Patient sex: F
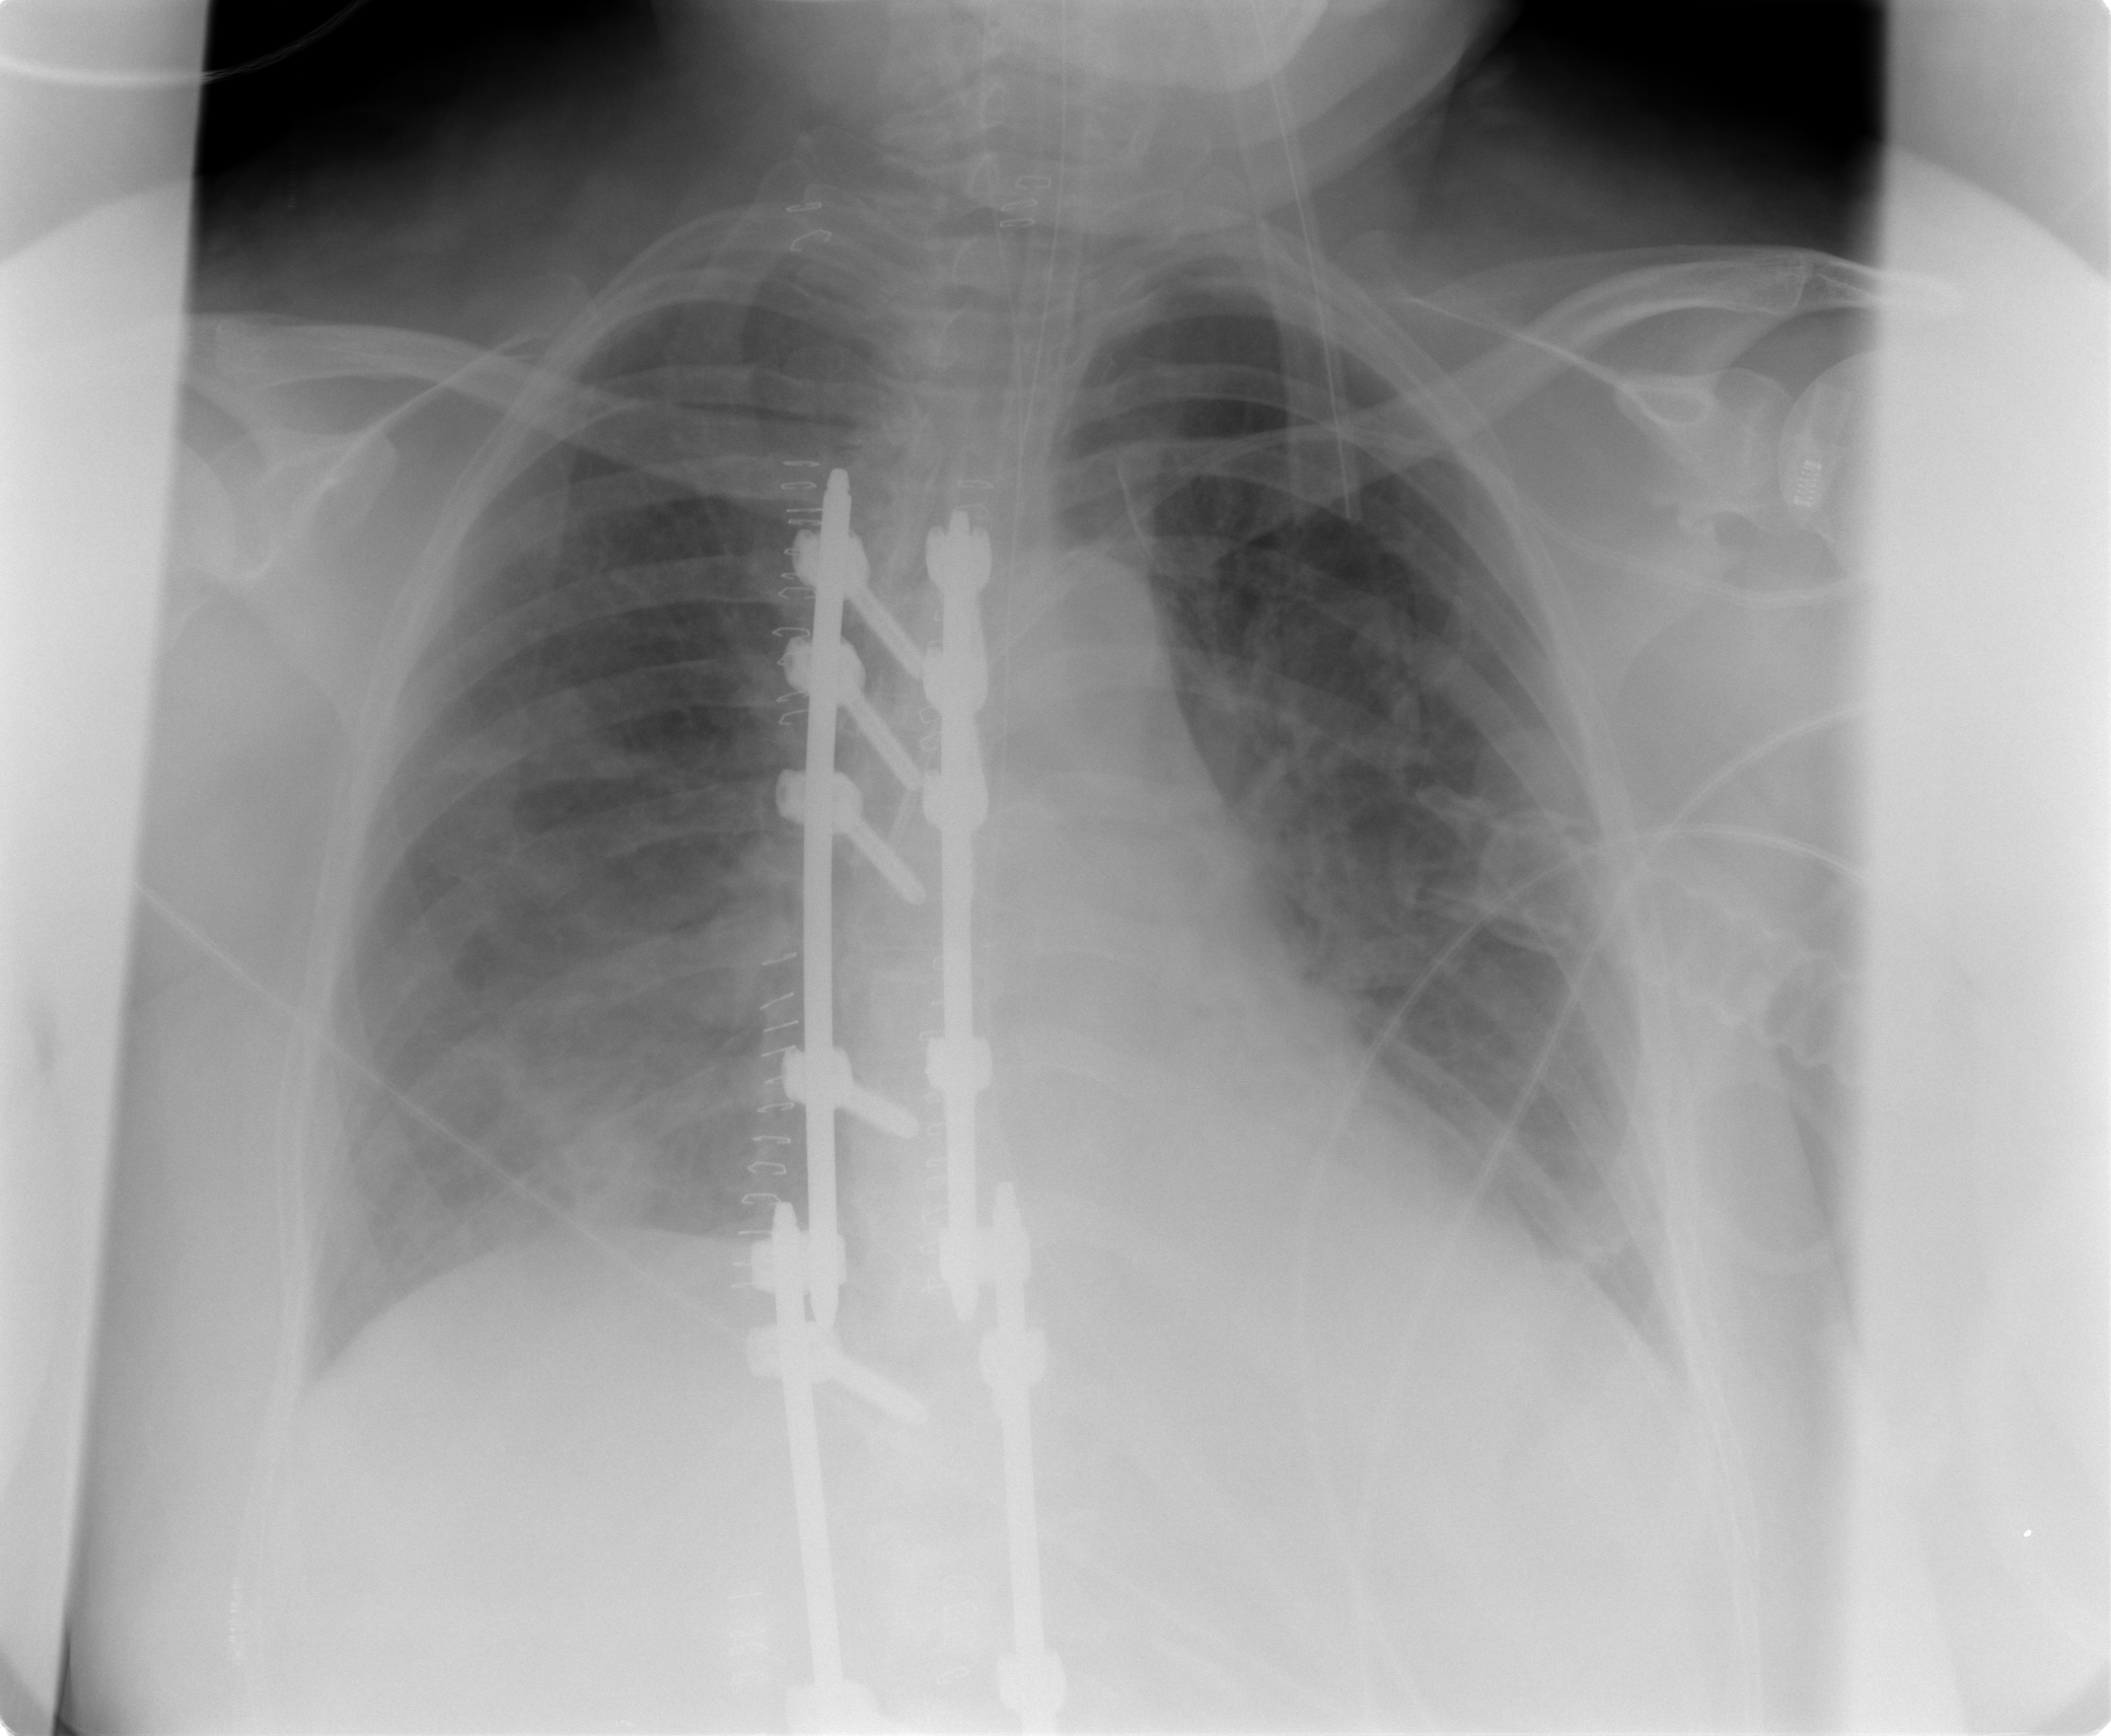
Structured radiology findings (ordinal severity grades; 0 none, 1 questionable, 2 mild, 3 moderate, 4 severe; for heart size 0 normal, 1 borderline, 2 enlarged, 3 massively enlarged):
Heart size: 0
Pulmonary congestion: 2
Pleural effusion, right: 1
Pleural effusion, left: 1
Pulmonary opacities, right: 0
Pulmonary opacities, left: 0
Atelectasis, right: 0
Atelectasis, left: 0